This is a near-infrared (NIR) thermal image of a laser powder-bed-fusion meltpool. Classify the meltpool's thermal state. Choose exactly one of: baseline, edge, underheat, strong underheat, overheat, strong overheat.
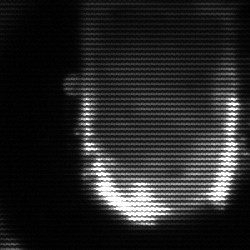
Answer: baseline